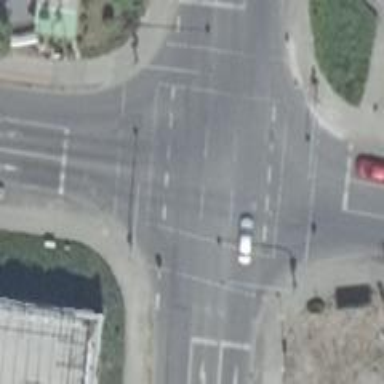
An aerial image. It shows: Road with traffic signals.